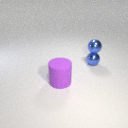
small blue metal sphere above small blue metal sphere